Question: I have 3 arraylist each have 'size = 3' and 3 arrays also have 'length = 3' of each. I want to copy data from arraylists to arrays in following way but using any loop (i.e for OR for each).

'''
myArray1[1] = arraylist1.get(1);
myArray1[2] = arraylist2.get(1);
myArray1[3] = arraylist3.get(1);
'''
I have done it manually one by one without using any loop, but code appears to be massive because in future I'm sure that number of my arraylists and arrays will increase up to 15.
I want to copy the data from arraylists to arrays as shown in the image but using the loops not manually one by one?
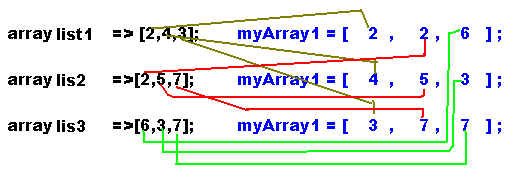
Answer: How about this?
'''
List<Integer> arraylist0 = Arrays.asList(2,4,3);
List<Integer> arraylist1 = Arrays.asList(2,5,7);
List<Integer> arraylist2 = Arrays.asList(6,3,7);
List<List<Integer>> arraylistList = Arrays.asList(arraylist0, arraylist1, arraylist2);
int size = 3;
int[] myArray0 = new int[size];
int[] myArray1 = new int[size];
int[] myArray2 = new int[size];
int[][] myBigArray = new int[][] {myArray0, myArray1, myArray2};
for (int i = 0; i < 3; i++) {
for (int j = 0; j < 3; j++) {
myBigArray[i][j] = arraylistList.get(j).get(i);
}
}
'''
To explain, since we want to be able to work with an arbitrary 'size' (3, 15, or more), we are dealing with 2-dimensional data.
We are also dealing with 'array' and 'List', which are slightly different in their use.
The input to your problem is 'List<Integer>', and so we make a 'List<List<Integer>>' in order to deal with all the input data easily.
Similarly, the output will be arrays, so we make a 2-dimensional array ('int[][]') in order to write the data easily.
Then it's simply a matter of iterating over the data in 2 nested 'for' loops. Notice that this line reverses the order of 'i' and 'j' in order to splice the data the way you intend.
'''
myBigArray[i][j] = arraylistList.get(j).get(i);
'''
And then you can print your answer like this:
'''
System.out.println(Arrays.toString(myArray0));
System.out.println(Arrays.toString(myArray1));
System.out.println(Arrays.toString(myArray2));
'''